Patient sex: F
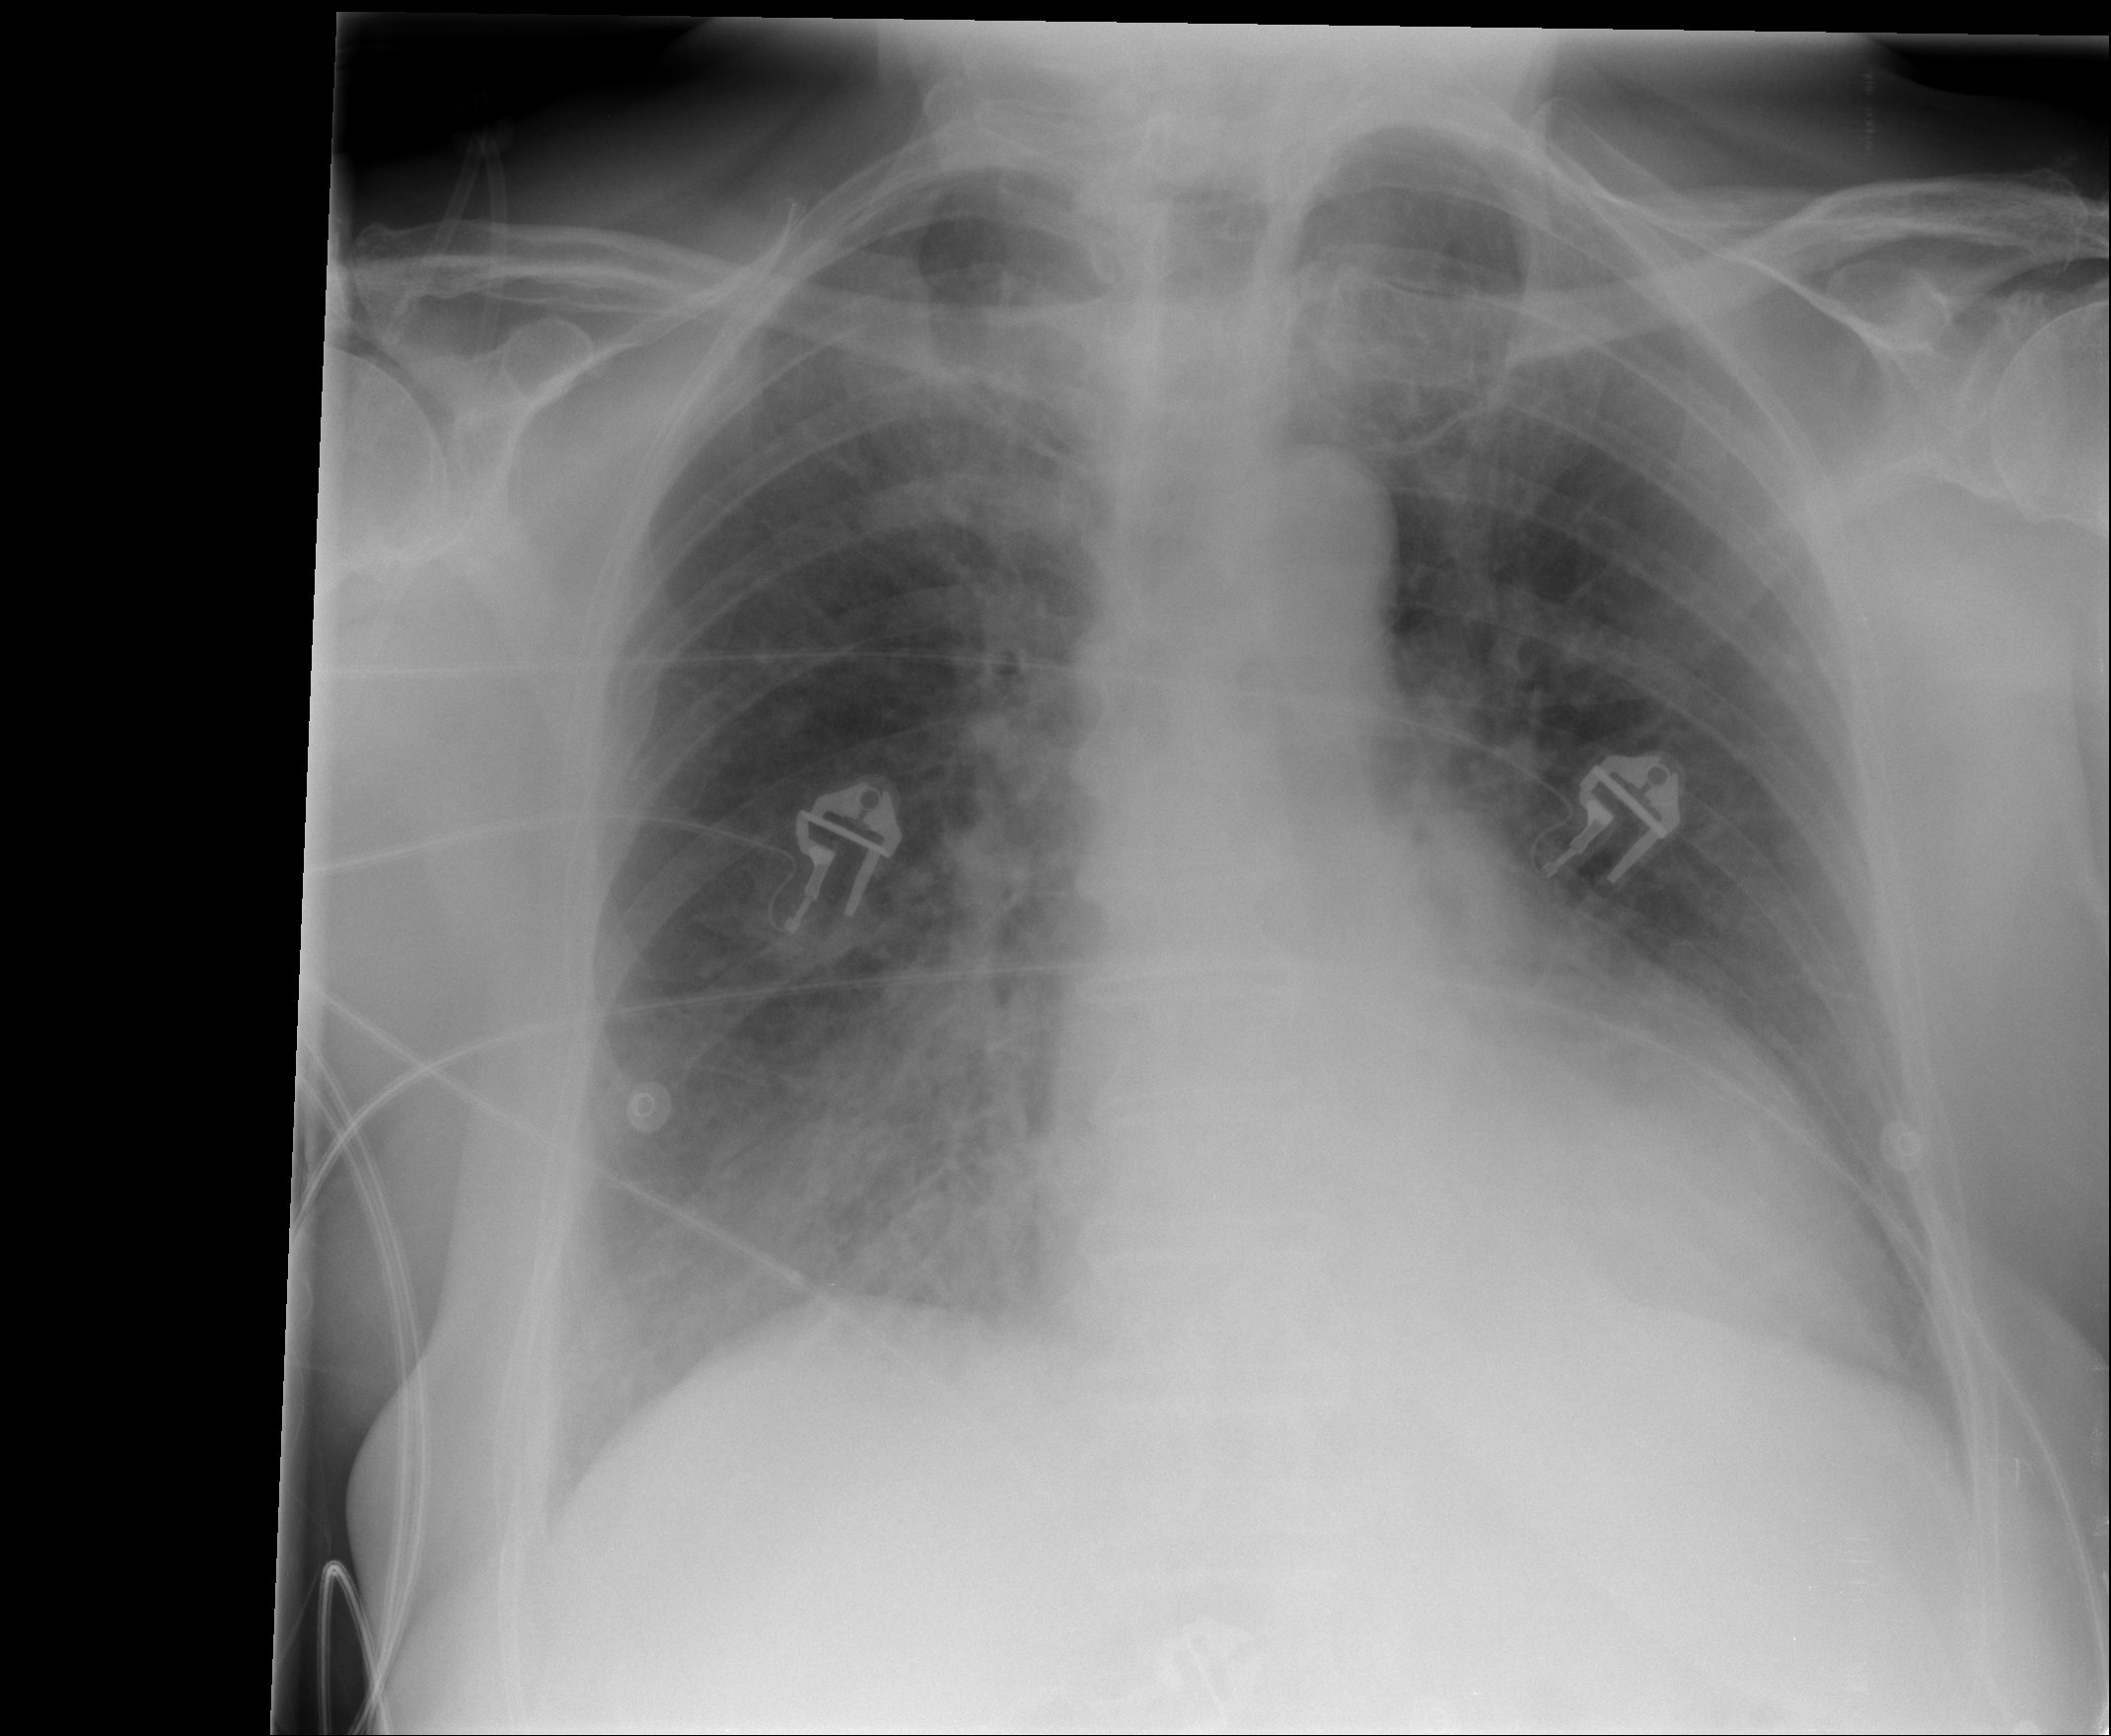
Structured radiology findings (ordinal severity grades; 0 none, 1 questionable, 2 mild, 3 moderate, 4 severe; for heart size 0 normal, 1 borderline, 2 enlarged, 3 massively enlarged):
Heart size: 0
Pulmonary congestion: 0
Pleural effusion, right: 2
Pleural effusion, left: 0
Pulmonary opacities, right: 0
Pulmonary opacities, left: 0
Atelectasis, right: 2
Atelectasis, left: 0